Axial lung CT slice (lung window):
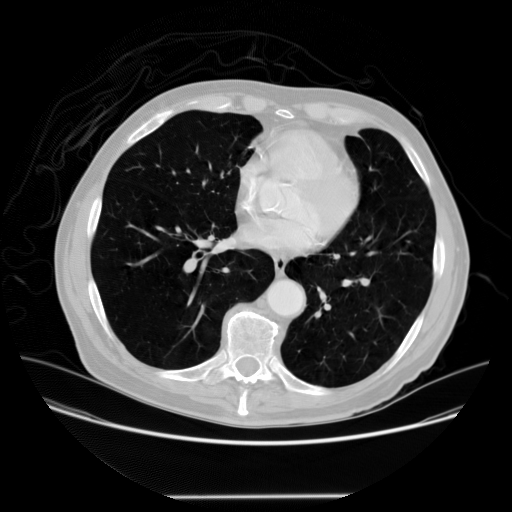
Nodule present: no